Question: In my android application, I am trying to create the following folder on the sdcard:
'''
/mnt/sdcard/OSGiComponents/admin/felix-cache/
'''
Here's the code:
'''
File cacheDir =
new File( Environment.getExternalStorageDirectory().getAbsolutePath() +
"/OSGiComponents/admin/felix-cache/" );
// Create the folder
cacheDir.mkdirs();
// Check if it exists
if ( ! cacheDir.exists() ) {
Log.e ( "Debug" , "Cache directory cannot be created" );
}
'''
I have the WRITE_STORAGE_PERMISSION under the manifest tag of the android manifest file. I am able to create other folders and files without problem on the sdcard.
The app works fine on the following phones:
1. Nexus S (rooted) running Gingerbread (2.3)
2. Nexus S (unrooted) running Jelly Bean (4.1.2)
3. HTC Desire (rooted) running Froyo (2.2)
4. HTC Desire (unrooted) running Froyo (2.2)
However on Samsung Galaxy Nexus phone (unrooted) running Ice Cream Sandwich (4.0.4), the directory is created as a zero size file, which can be seen in Astro. The exists() call returns false.

1. As you can see from the folder name, I am using Apache Felix. Felix creates the cache directory automatically if it does not exist. On Galaxy Nexus, it always complained that it is unable to create the cache directory. Astro shows a 0 byte file instead of a folder. This is why I decided to try creating the cache folder myself before initializing Felix.
2. So, I create the cache folder myself. The app works fine the first time, and I can see the folder fine in Astro. If I close the app, then delete the folder in Astro, and then re-launch the app, even my code mysteriously cannot create the cache directory, and Astro shows a 0 byte file.
3. The 0 byte file cannot be deleted in Astro. However, when I reboot the phone, the folder is magically there and ok.
4. I use FileInstall to watch the OSGiComponents/install folder. When I drop bundle jars into that folder, it is detected and installed ok on all phones except Galaxy Nexus (when the app works the first time). There are no logs/errors from FileInstall about not being able to watch the directory.
5. I have tested this on 2 Galaxy Nexus phones, same problem.
I suspect it is a permissions problem, but I not sure what it is, and why a 0 byte file is created while exists() returns false. Nowhere else in the code am I creating this file.
Any suggestions on what could be the problem?
Thanks :)
UPDATE: I think I have identified the issue, please see the answer I posted.
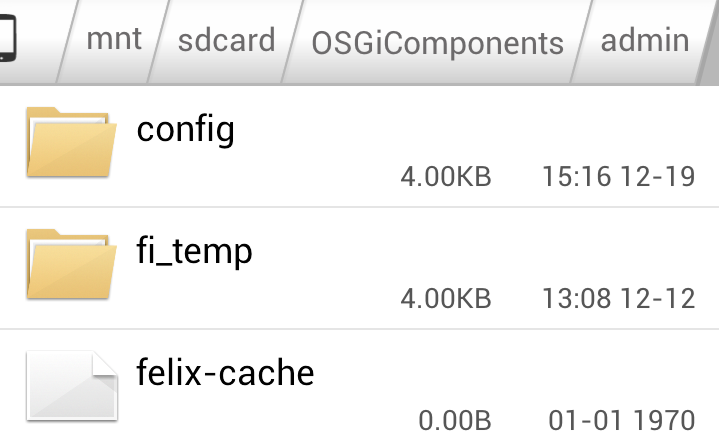
Answer: I found a workaround which solves this problem. Whenever I am deleting a file/directory, instead of using delete() directly, I rename the file/folder, and then delete() it. This weird workaround seems to remove the problem.
I got this idea by seeing this question's answers - <URL>
However, I'm not sure why this works, or what caused the problem in the first place.
In case anyone else is using Felix on Galaxy Nexus and encounters the same problem, just change the Felix source code as shown below:
'''
public boolean deleteFile(File target)
{
if (System.getSecurityManager() != null)
{
try
{
Actions actions = (Actions) m_actions.get();
actions.set(Actions.DELETE_FILE_ACTION, target);
return ((Boolean) AccessController.doPrivileged(actions, m_acc))
.booleanValue();
}
catch (PrivilegedActionException ex)
{
throw (RuntimeException) ex.getException();
}
}
else
{
// Solution: Rename before deleting
// https://stackoverflow.com/questions/<PHONE>/open-failed-ebusy-device-or-resource-busy
File to = new File(target.getAbsolutePath() + System.currentTimeMillis());
boolean renameStatus = target.renameTo(to);
boolean deleteStatus = to.delete();
boolean returnStatus = ( renameStatus && deleteStatus );
// Debug SecureAction
//boolean returnStatus = target.delete();
Log.e ( "SecureAction" , "Deleting " + target + " delete(): " + returnStatus );
return returnStatus;
}
}
'''